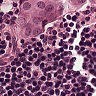
Metastatic tissue present: yes